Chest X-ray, AP view. Patient: 30 years old, sex F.
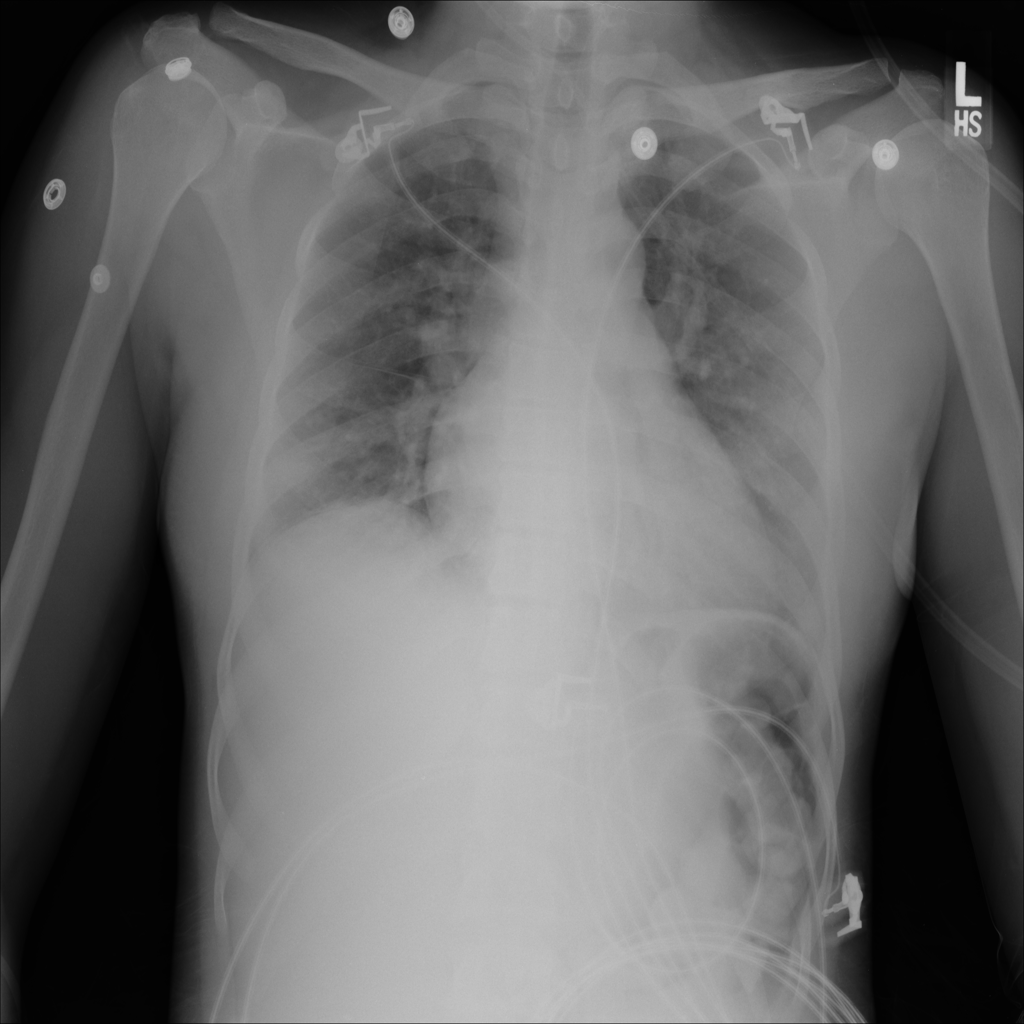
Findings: No Finding